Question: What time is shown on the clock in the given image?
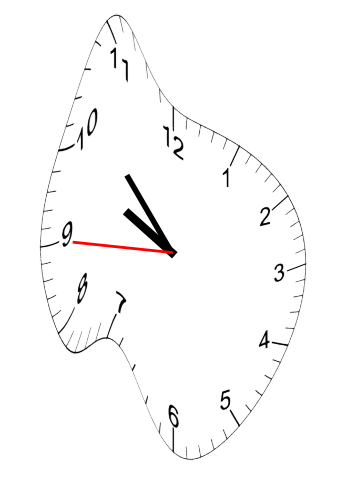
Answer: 09:52:45